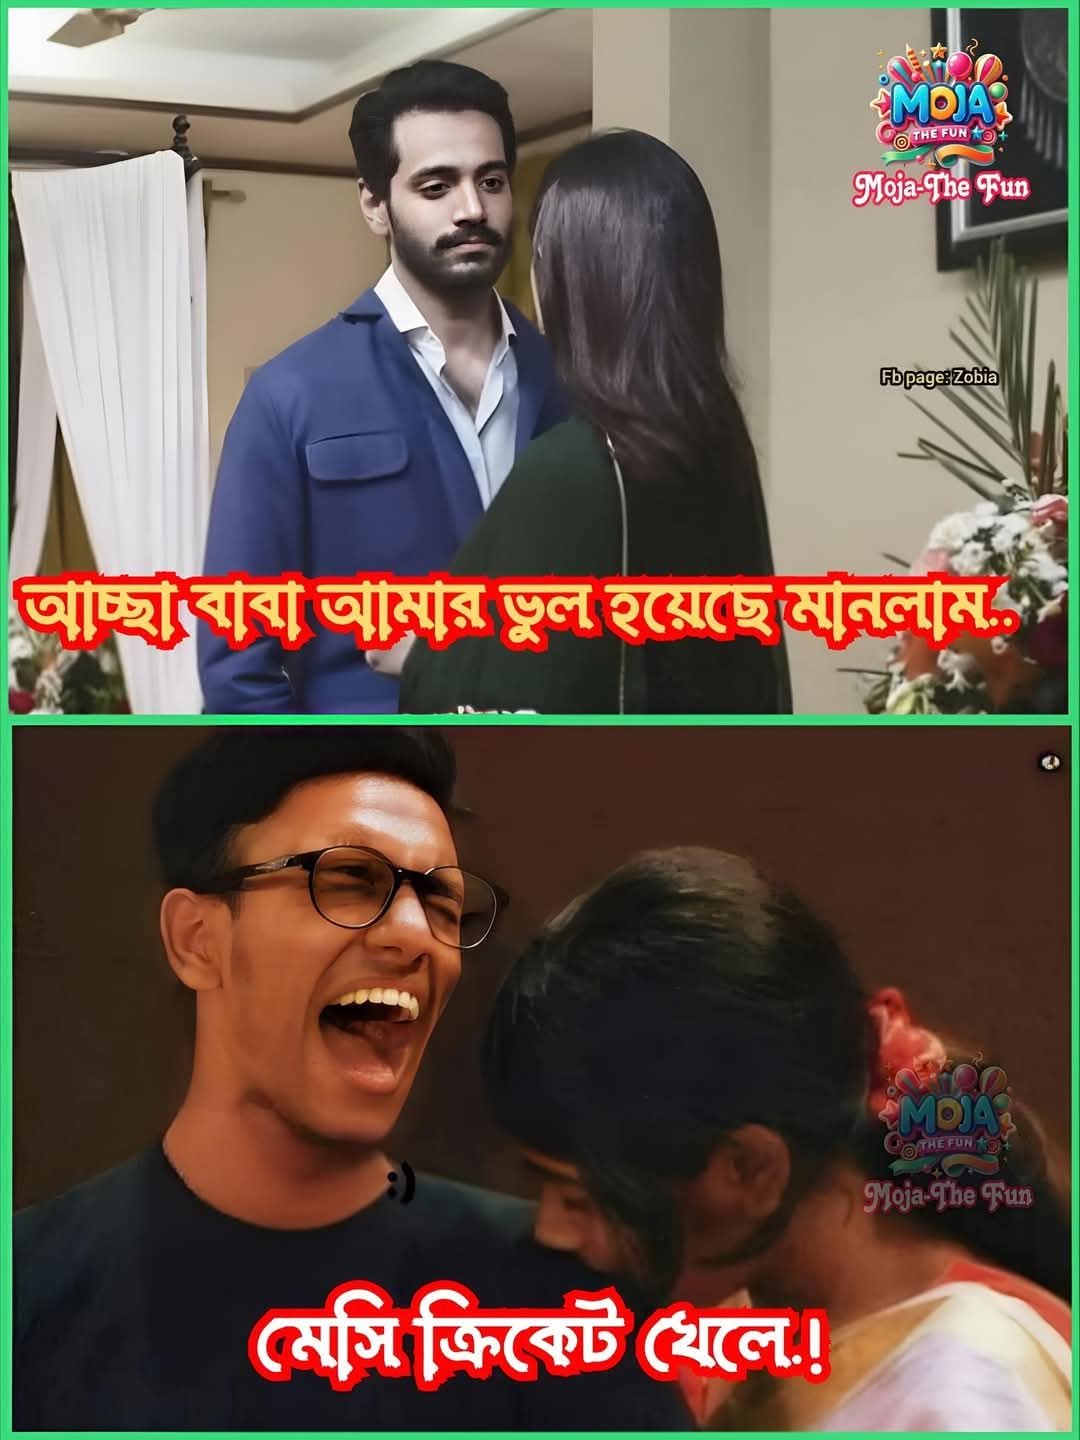
Text: আচ্ছা বাবা আমার ভুল হয়েছে মানলাম..
মেসি ক্রিকেট খেলে.!
Label: Non Hate